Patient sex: F
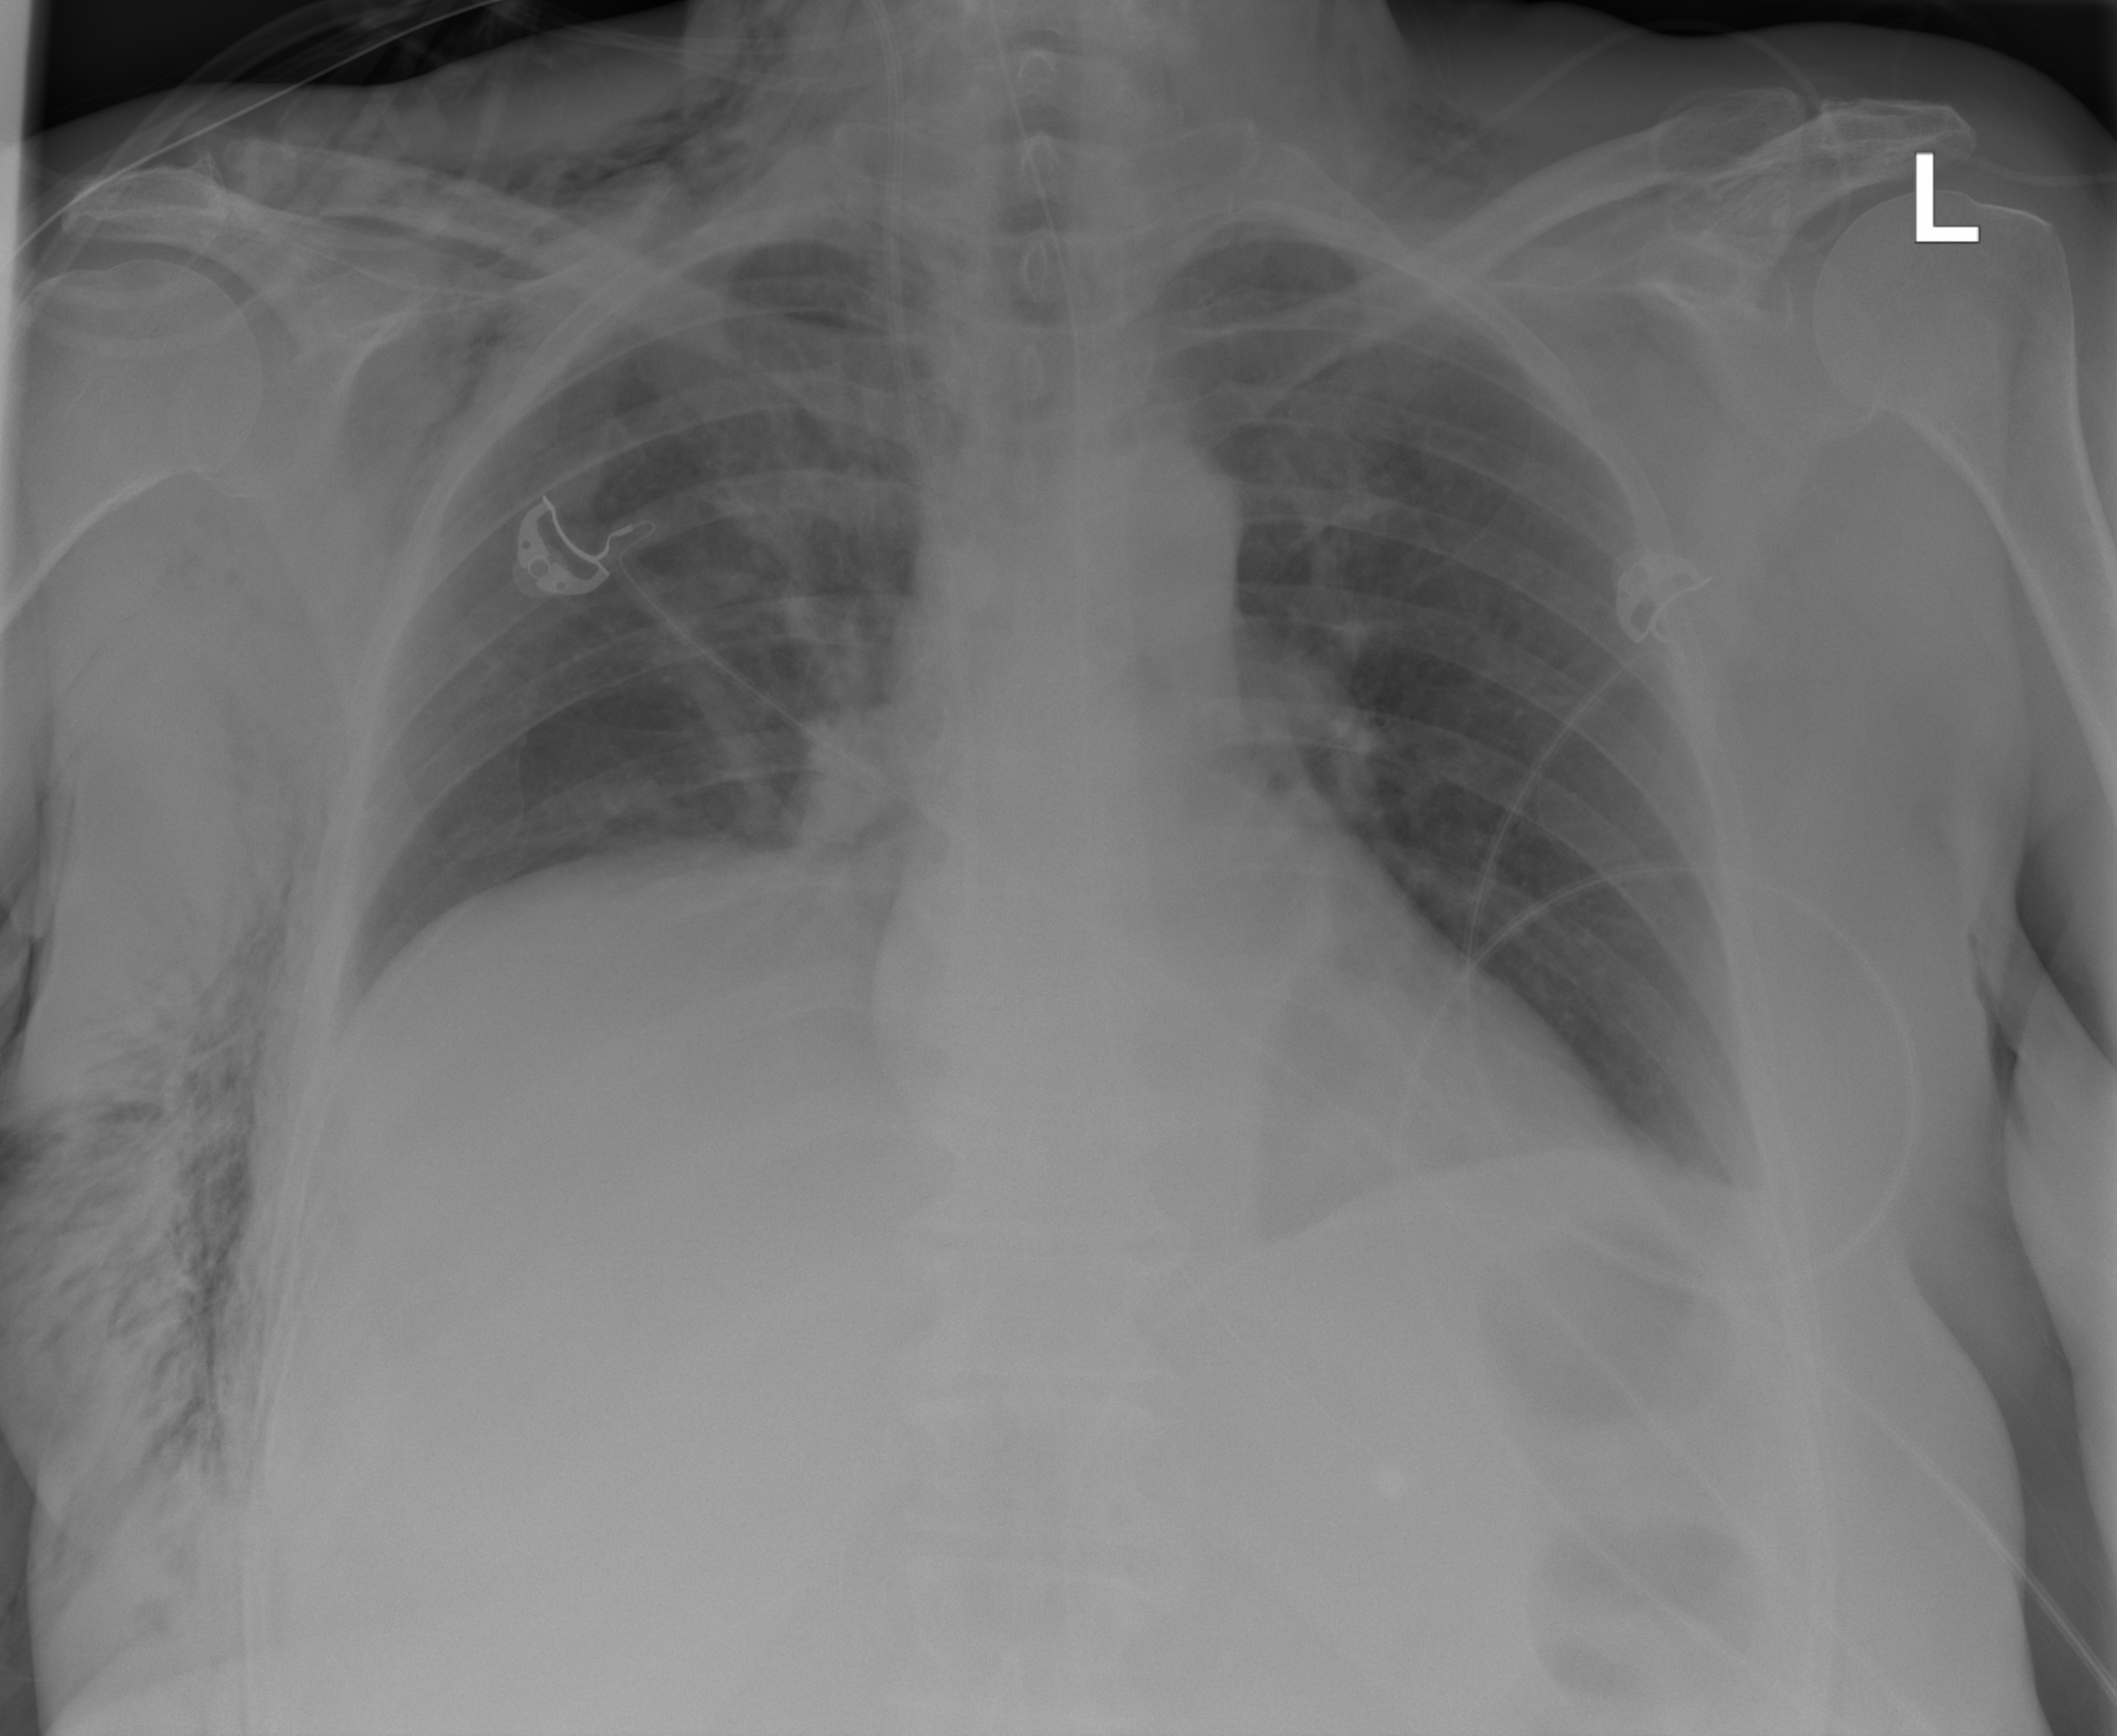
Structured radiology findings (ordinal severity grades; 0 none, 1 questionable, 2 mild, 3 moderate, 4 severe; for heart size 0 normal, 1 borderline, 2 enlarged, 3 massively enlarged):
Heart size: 0
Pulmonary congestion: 0
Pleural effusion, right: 0
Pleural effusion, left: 0
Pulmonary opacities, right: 0
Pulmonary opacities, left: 0
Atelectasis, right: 2
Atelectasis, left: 0